Question: I am new to VBA. I have a problem which I believe is very simple, but I am failing foolishly. I have to generate a 'MsgBox' warning the user to enter data in blank cells.
I also have to mention the destination of the blank cell by indicating the parameters in the preceding column. Actually my excel list is very big, however, the image I uploaded demonstrates my needs.
In column A I have entered the name of the companies - Ferrari, Audi and Lamborghini, while in Column B I have mentioned their respective cars. In column C,D,E I have mentioned their sales figure for the months. If the user fails to enter the sales figure for one entry, I need to warn him when he checks the data validity.
The message for this image should be :
In my image, the yellow highlight indicates the data not entered. In my file I have over only one column ( only one month) for sales, but thousands of rows (for cars).

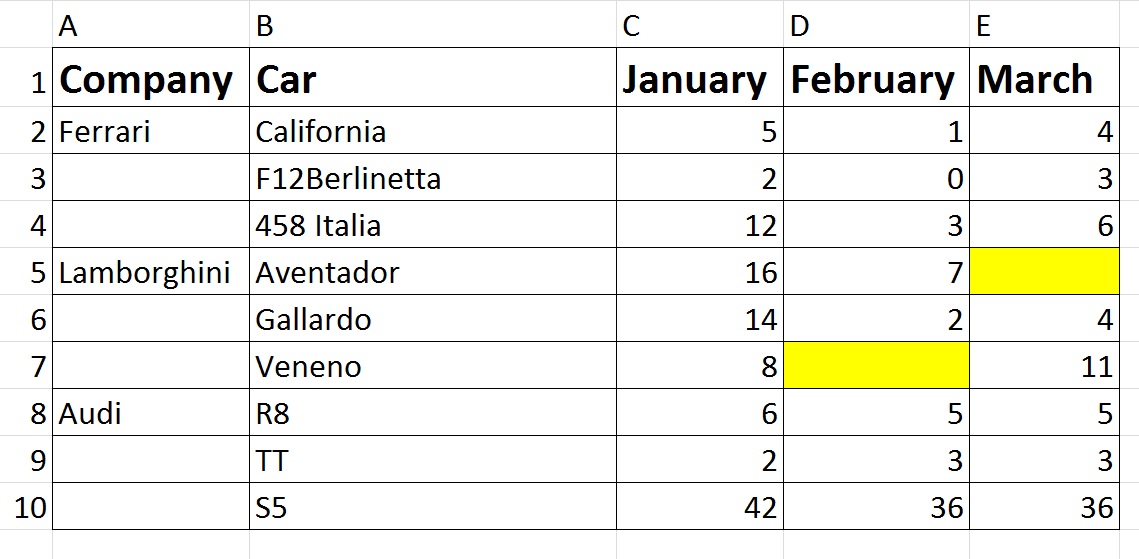
Answer: Let's say your data looks like this

Try this
'''
Private Sub CommandButton1_Click()
Dim ws As Worksheet
Dim lrow As Long, i As Long
Set ws = ThisWorkbook.Sheets("Sheet3")
With ws
lrow = .Range("A" & .Rows.Count).End(xlUp).Row
For i = 4 To lrow
If Application.WorksheetFunction.CountA(.Range("C" & i & ":E" & i)) <> 3 Then
MsgBox "Please Enter the number of units of " & .Range("B" & i).Value & " Sold"
Exit Sub
End If
Next i
End With
MsgBox "Data Validated"
End Sub
'''
This is what you get when you run the code

and this when everything is filled